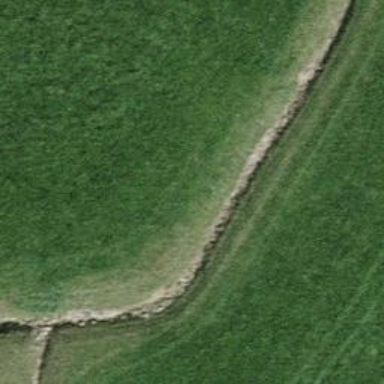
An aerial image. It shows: Ditch in the surroundings.